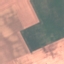
Land use / land cover class: AnnualCrop